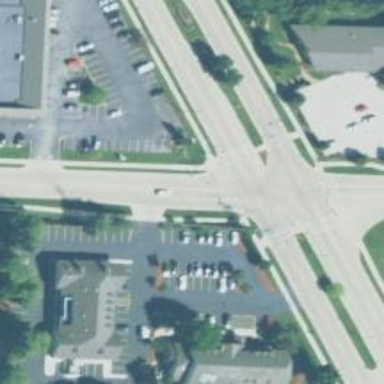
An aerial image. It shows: Crossing on the road.